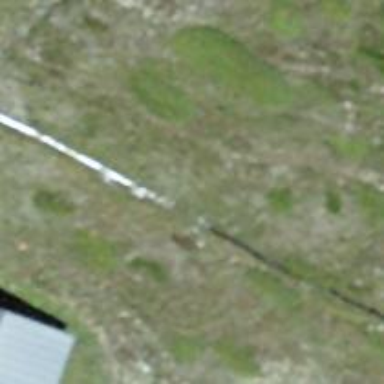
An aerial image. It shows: Ditch in the surroundings.